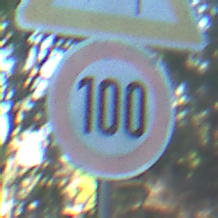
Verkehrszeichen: Geschwindigkeit100
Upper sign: SeitenwindVonRechts
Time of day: MorningAfternoon
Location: Outdoor (Nature)
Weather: Clear
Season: NotSpecified
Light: Natural